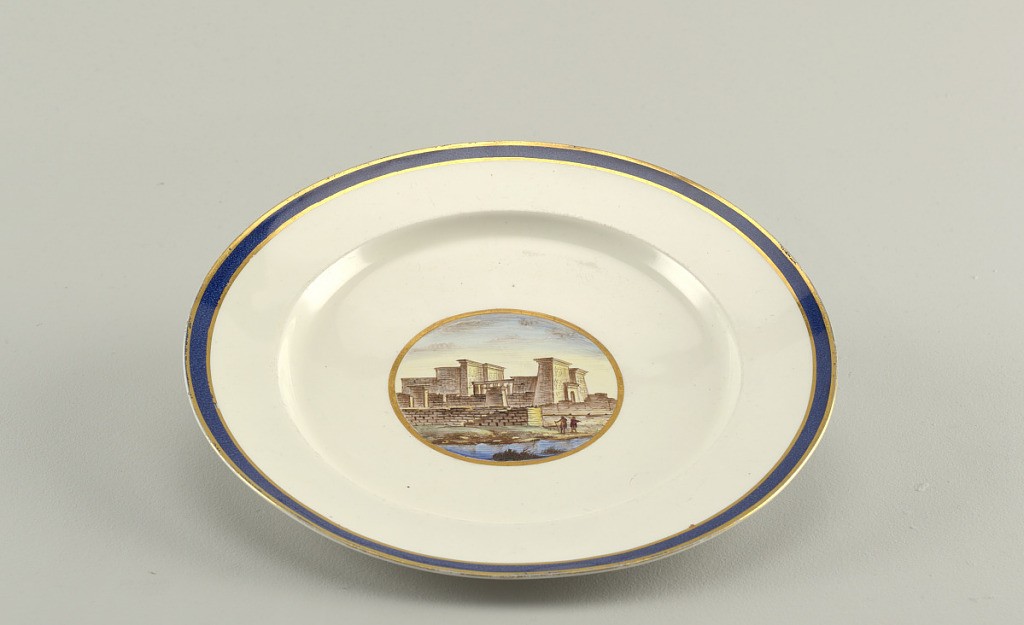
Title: Plate Depicting the Philae Temple (Templi di File), from a "Topographical" Dinner or Dessert Service ("A Vedute")
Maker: Doccia Porcelain Factory, Italian, established 1735
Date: ca. 1810–1820
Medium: hard paste porcelain, vitreous enamel, gold
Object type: plate
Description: Circular plate of grayish porcelain with blue band between two gilt lines around rim; gilt-bordered circular medallion in center with polychrome ruins of Tempio dell'Isola di File.